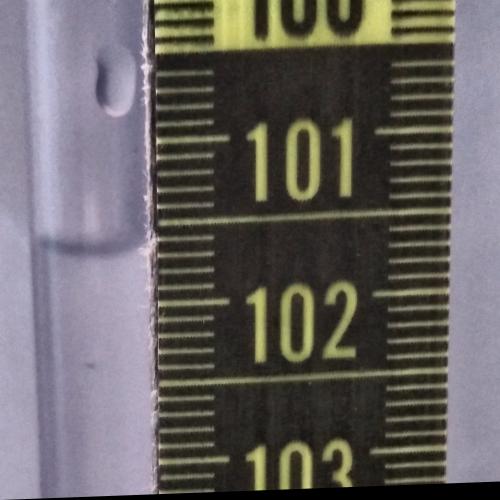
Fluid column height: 101.7 cm